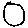
Label: moon